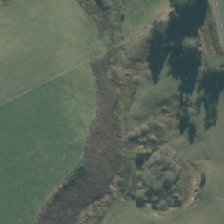
Land cover: harvested_forest